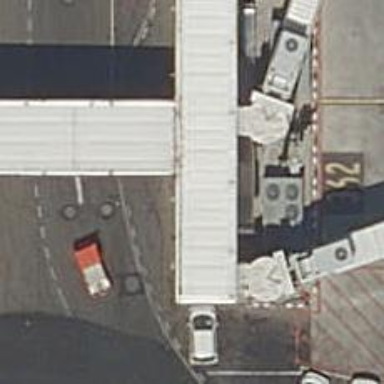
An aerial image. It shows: Airport gate.